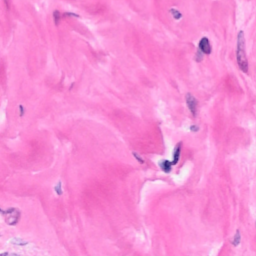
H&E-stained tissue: Breast